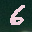
Label: 6